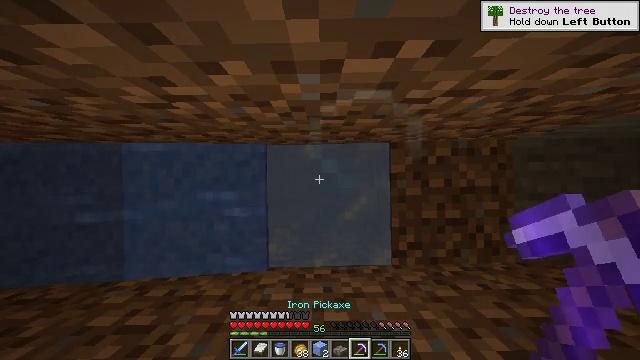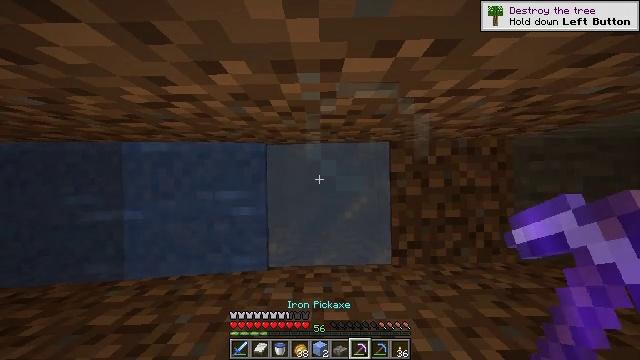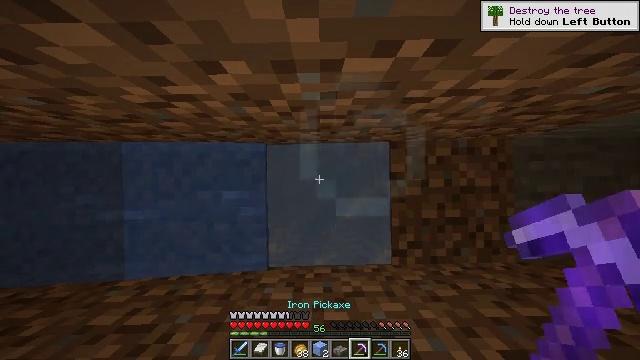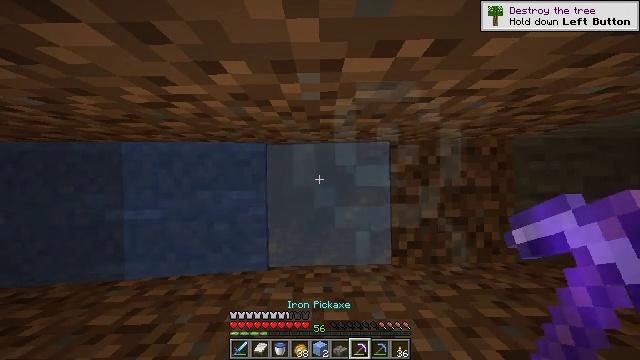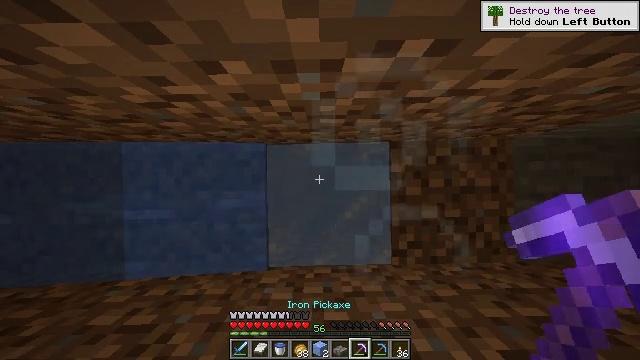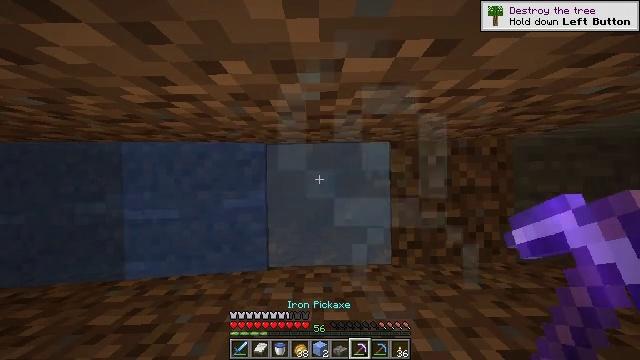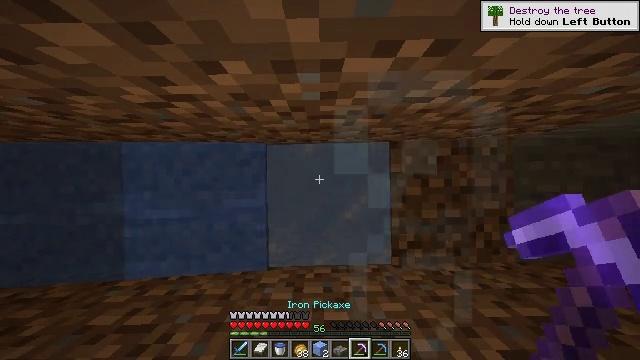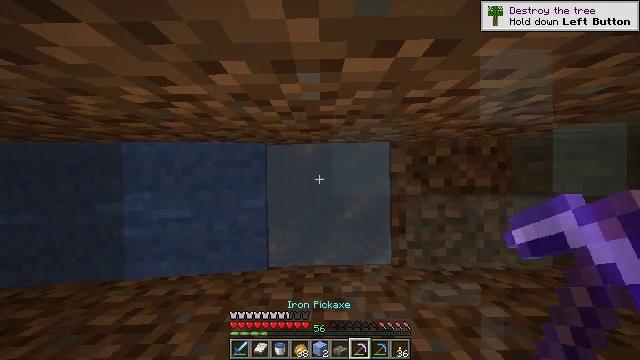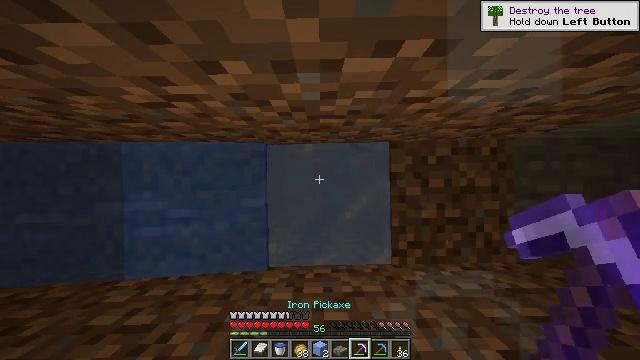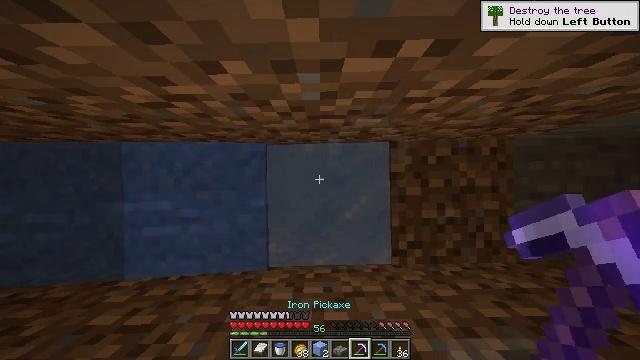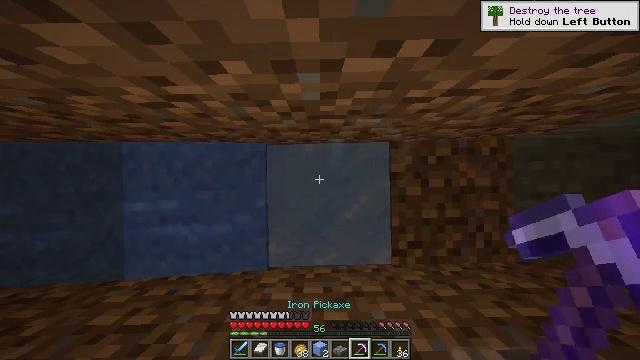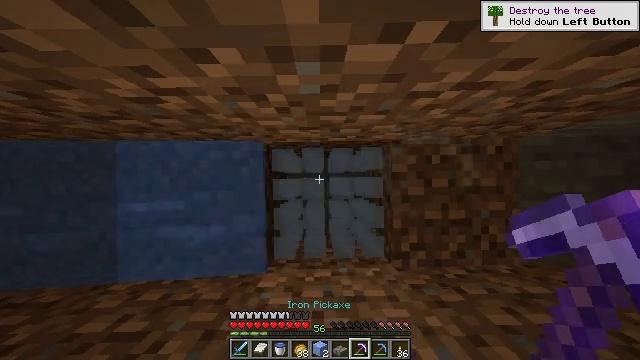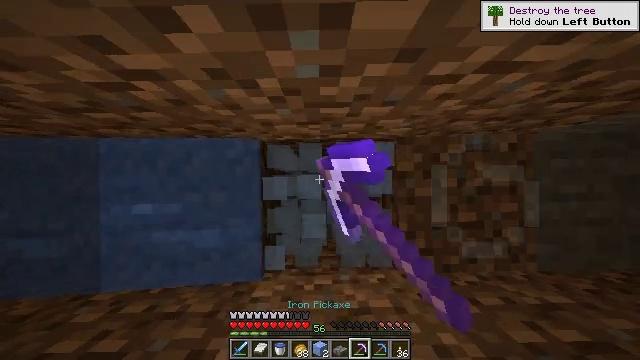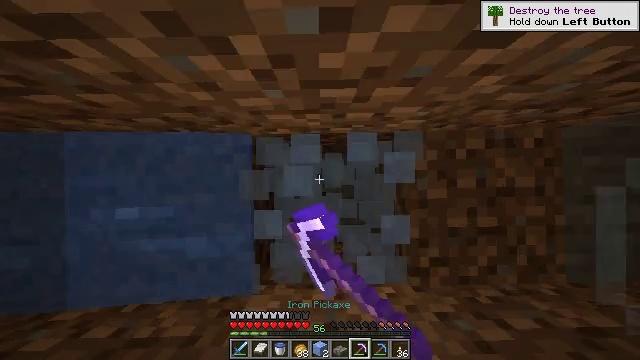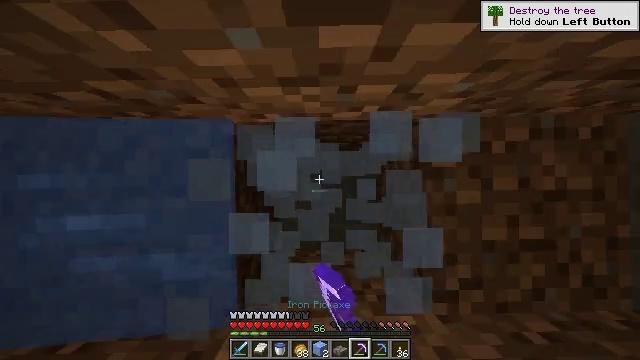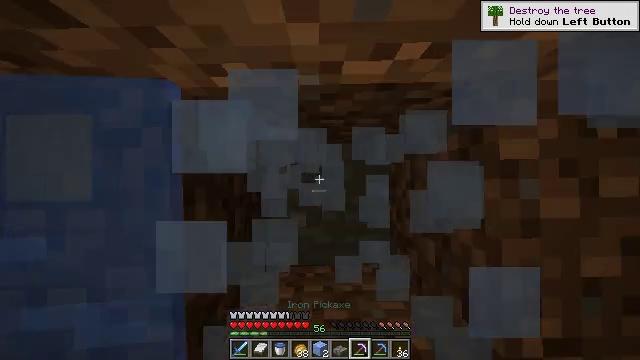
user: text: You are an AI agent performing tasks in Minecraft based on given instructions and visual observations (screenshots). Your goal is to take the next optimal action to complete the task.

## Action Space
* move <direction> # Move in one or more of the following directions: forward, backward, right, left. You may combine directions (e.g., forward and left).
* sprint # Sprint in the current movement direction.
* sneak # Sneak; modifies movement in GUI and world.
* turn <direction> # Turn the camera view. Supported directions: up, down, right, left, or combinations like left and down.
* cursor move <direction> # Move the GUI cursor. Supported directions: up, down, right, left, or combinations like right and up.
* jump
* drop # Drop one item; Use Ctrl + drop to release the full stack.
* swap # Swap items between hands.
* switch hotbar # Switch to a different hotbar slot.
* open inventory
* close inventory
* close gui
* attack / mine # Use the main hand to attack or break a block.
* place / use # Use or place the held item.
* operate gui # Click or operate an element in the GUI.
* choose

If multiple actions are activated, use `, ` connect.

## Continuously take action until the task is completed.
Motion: motion action
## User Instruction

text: Mine the ice block.
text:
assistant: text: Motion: no_op
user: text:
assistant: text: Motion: no_op
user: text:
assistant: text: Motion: no_op
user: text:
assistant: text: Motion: no_op
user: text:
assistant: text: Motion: no_op
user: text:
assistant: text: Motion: no_op
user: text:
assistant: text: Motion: no_op
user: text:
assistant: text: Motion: no_op
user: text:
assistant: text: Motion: no_op
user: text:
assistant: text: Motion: no_op
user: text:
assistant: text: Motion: attack / mine
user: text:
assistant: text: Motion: attack / mine
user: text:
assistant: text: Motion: attack / mine
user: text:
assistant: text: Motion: no_op
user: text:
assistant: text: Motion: no_op
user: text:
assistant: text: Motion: no_op